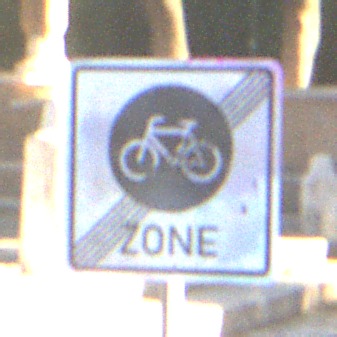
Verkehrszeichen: EndeFahrradzone
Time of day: MorningAfternoon
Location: Outdoor (Suburban)
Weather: Clear
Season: NotSpecified
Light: Natural